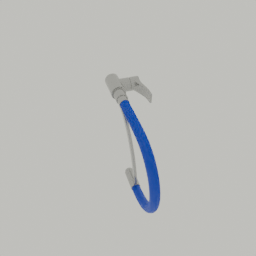
Label: appliances